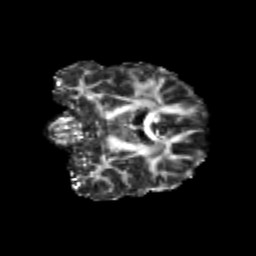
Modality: FA
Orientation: coronal
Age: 20
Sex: male
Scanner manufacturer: siemens
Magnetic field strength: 3 T
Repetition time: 3.5 s
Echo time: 0.113 s